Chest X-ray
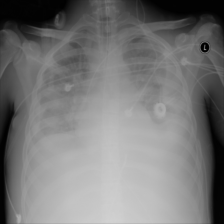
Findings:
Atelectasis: negative
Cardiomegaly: negative
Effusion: positive
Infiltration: negative
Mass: negative
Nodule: negative
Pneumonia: negative
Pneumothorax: negative
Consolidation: negative
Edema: negative
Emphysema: negative
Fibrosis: negative
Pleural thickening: negative
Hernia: negative